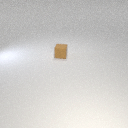
small brown rubber cube